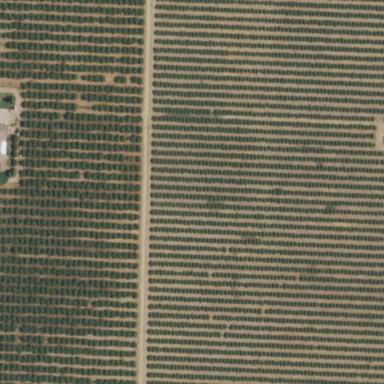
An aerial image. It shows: Vineyard on agricultural properties.